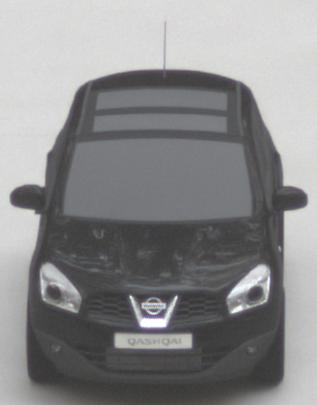
Make: Nissan
Model: Qashqai 1.6
Detailed model: Qashqai (J10)
Model produced from: 2010/03
Model produced until: 2010/08
Doors: 5
Color: black
Road condition: dry road
Daytime: morning or afternoon
Contrast: low contrast